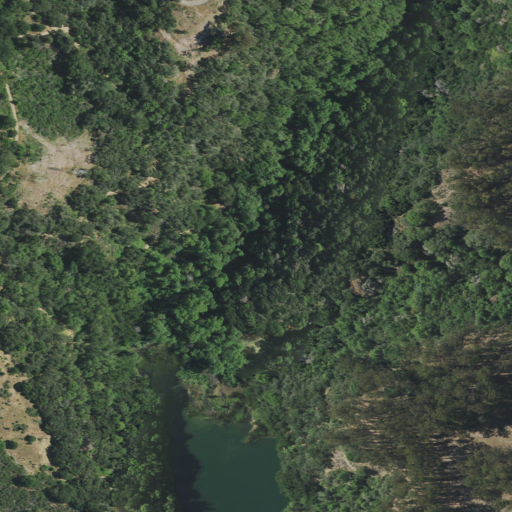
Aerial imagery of valley in California named Grass Valley containing open development, evergreen forest, mixed forest, woody wetlands, and open water